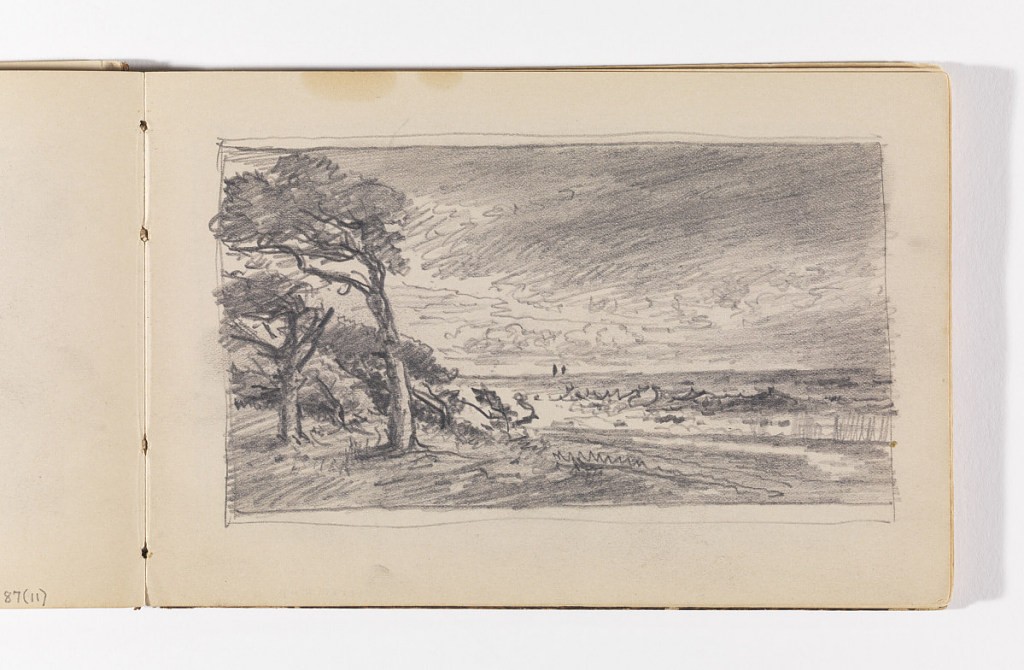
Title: Shoreline with Trees in Wind and Distant Boats
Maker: William Trost Richards, American, 1833–1905
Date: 1885–1902
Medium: Graphite on cream wove paper
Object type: Sketchbook folio
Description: Shoreline with stand of trees blowing in the wind at left, and ocean coming onshore at right. On horizon at center, two small boats in distance.